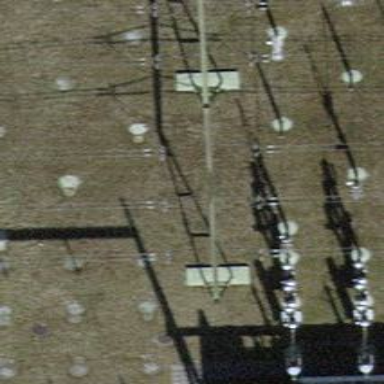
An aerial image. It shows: Insulator used in power equipment.